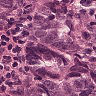
Metastatic tissue present: yes